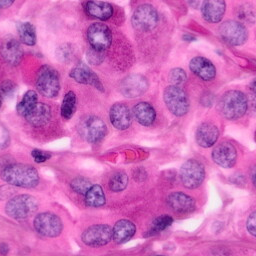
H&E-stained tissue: Pancreatic